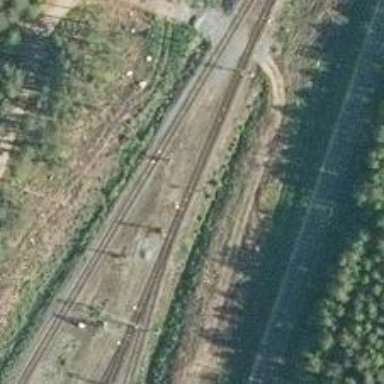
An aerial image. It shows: Railway signal.